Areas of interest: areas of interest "Parking Lot"
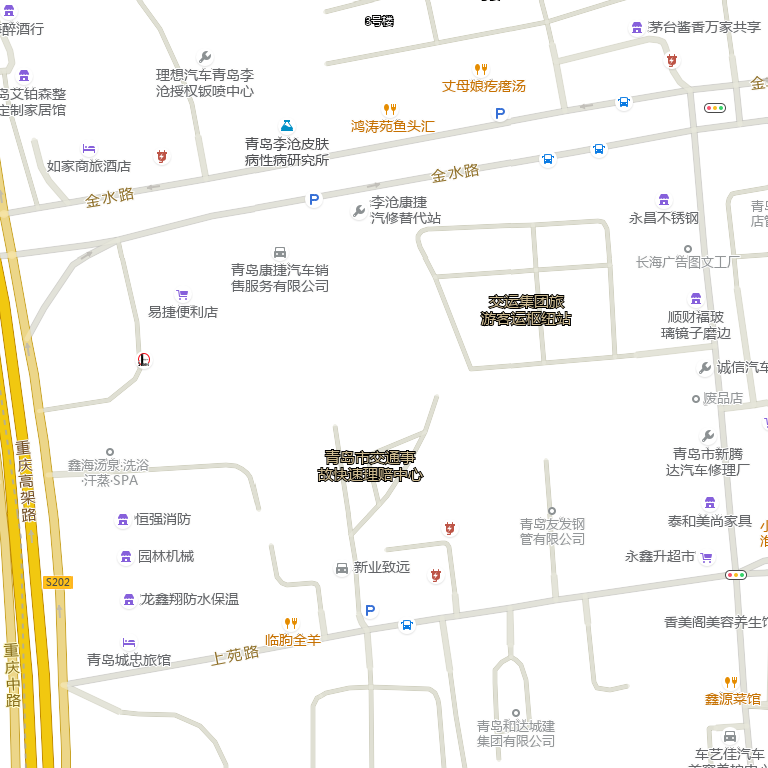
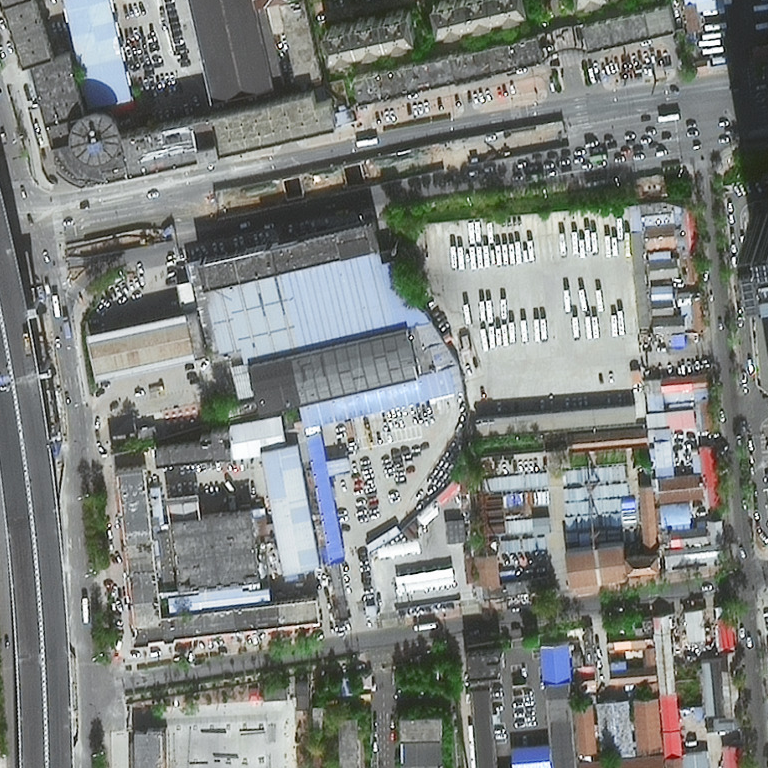